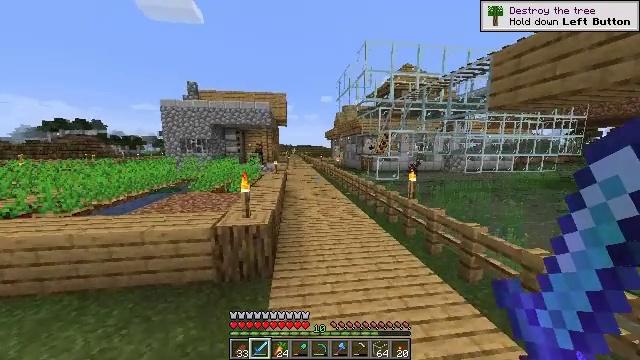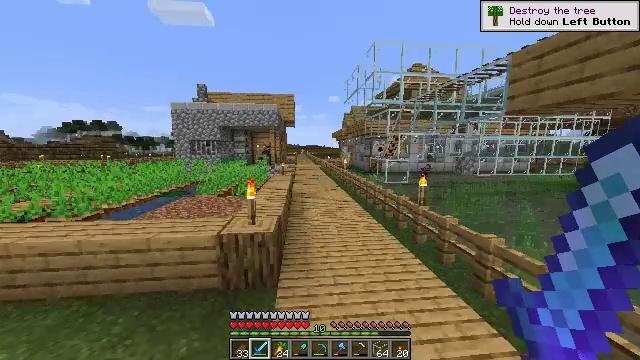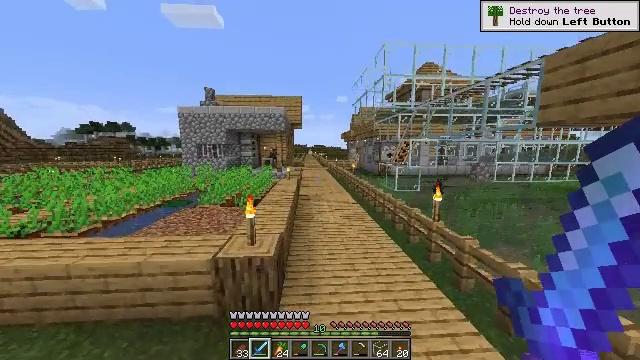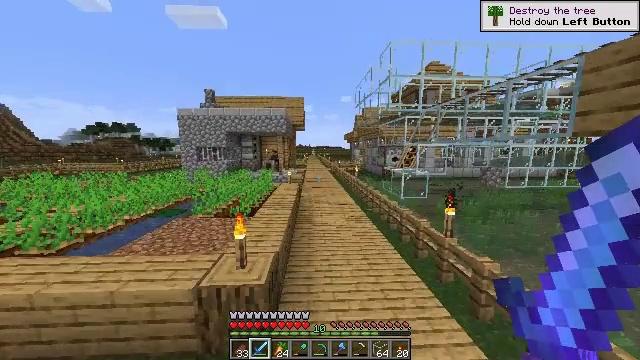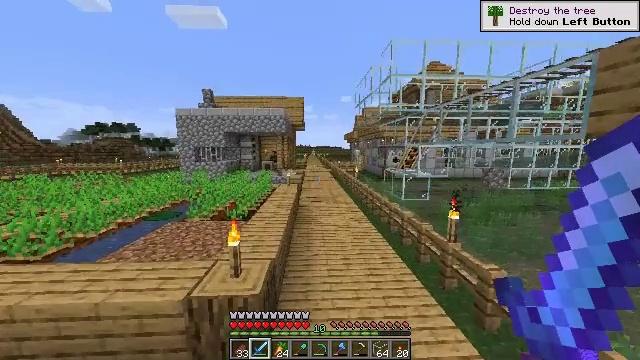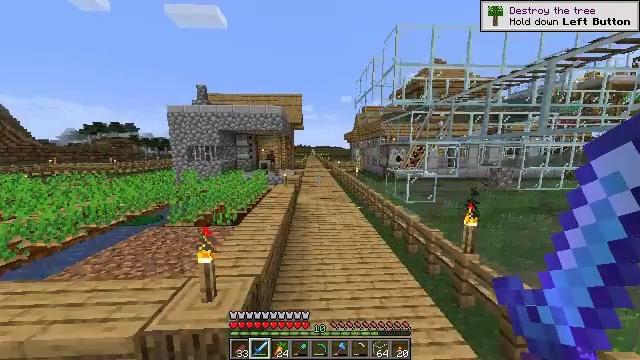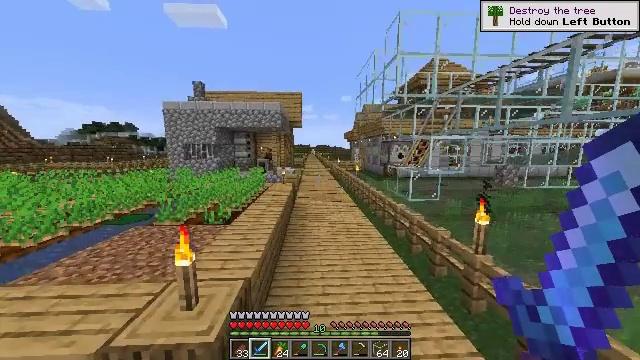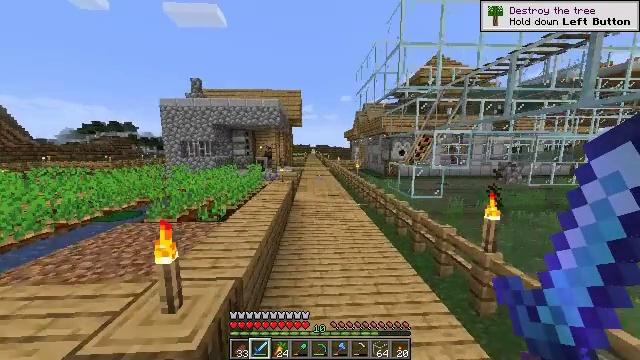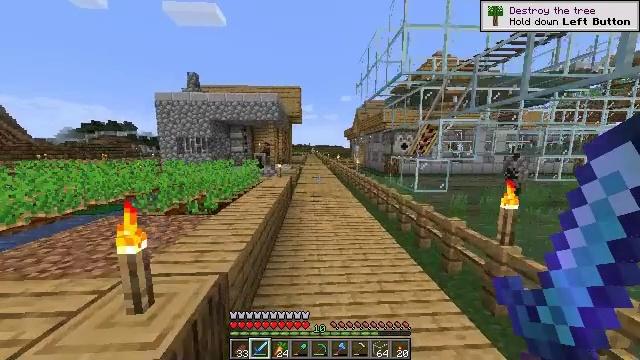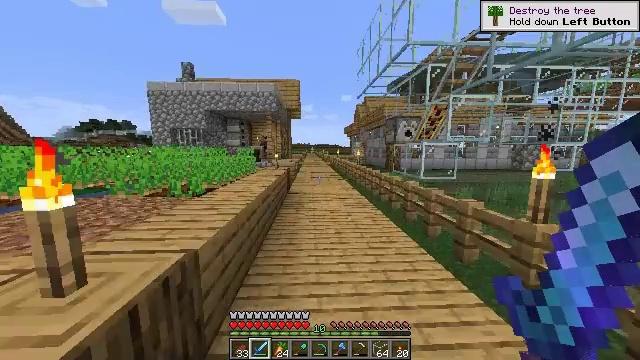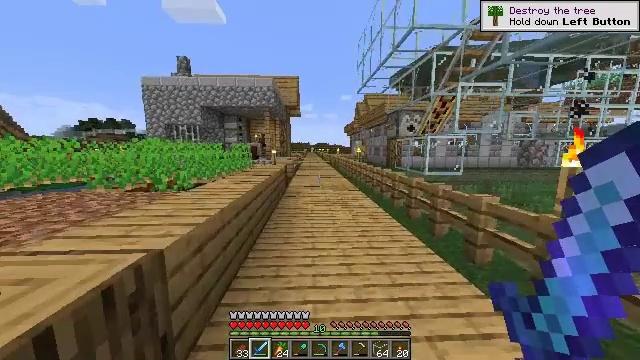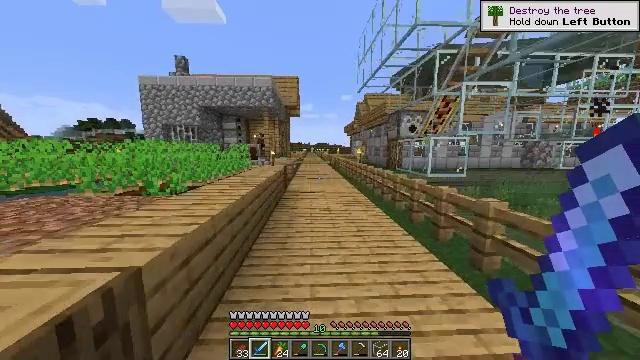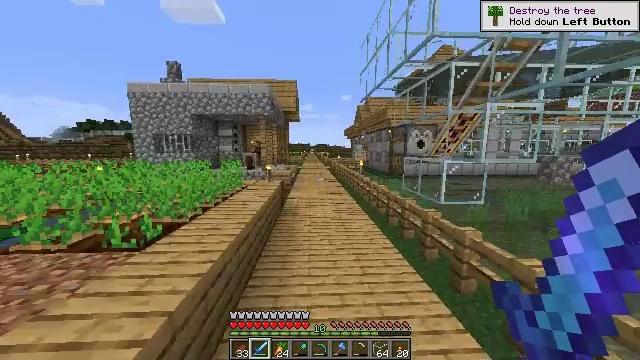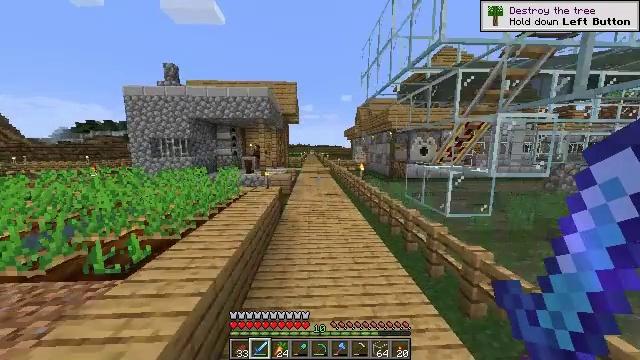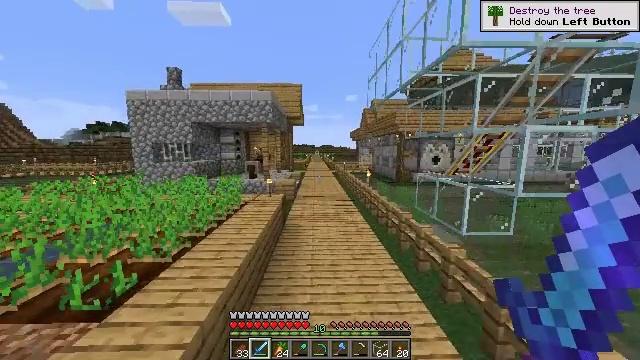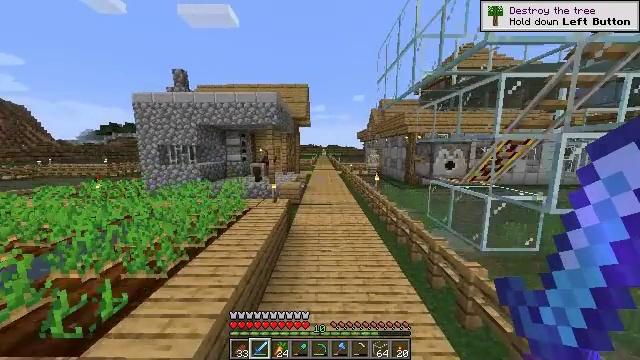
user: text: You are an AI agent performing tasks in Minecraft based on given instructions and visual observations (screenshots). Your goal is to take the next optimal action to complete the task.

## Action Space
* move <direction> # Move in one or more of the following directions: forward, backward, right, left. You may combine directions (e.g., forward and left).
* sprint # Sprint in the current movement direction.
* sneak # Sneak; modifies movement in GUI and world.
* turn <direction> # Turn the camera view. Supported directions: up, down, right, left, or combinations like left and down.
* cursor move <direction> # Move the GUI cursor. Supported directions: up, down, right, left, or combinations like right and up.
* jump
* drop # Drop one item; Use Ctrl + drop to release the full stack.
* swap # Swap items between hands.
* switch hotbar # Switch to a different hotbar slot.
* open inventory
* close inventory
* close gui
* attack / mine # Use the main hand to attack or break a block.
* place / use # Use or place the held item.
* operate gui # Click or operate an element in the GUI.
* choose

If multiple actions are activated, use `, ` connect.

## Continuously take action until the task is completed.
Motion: motion action
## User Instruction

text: craft item air
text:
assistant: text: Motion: move forward, sprint, turn left, jump
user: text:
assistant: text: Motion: move forward, turn left, jump
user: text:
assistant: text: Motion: move forward, jump
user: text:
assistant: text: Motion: move forward, jump
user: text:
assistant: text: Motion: move forward, jump
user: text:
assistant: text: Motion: move forward, jump
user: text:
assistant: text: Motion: move forward, jump
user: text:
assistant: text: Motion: move forward, jump
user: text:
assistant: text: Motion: move forward, jump
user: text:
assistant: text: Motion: move forward, sprint, jump
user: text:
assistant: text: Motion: move forward, sprint, jump
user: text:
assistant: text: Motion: move forward, sprint, jump
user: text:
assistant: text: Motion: move forward, sprint, jump
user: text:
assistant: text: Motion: move forward, sprint, turn left, jump
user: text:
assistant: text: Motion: move forward, turn left, jump
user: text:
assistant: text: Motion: move forward, turn left, jump
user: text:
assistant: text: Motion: move forward, turn left, jump
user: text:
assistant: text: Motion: move forward, jump
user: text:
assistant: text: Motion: move forward, jump
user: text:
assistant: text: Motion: move forward, jump
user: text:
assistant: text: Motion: move forward, jump
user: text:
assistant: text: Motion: move forward, jump
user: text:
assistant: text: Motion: move forward, sprint, jump
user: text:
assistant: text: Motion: move forward, sprint, jump
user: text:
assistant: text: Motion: move forward, sprint, jump
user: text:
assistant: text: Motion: move forward, jump
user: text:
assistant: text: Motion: move forward, jump
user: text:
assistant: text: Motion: move forward, jump
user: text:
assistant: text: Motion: move forward, jump
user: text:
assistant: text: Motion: move forward, jump